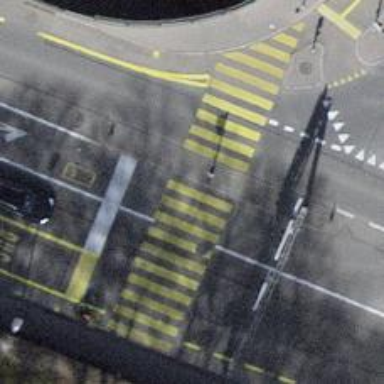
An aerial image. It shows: Primary road with asphalt surface and designated cycle lane.